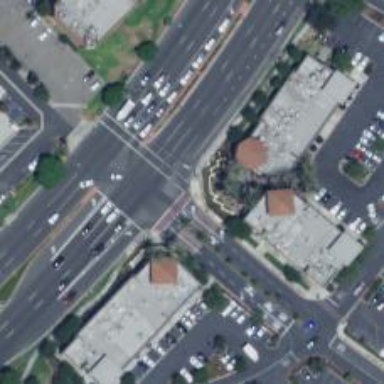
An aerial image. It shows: Footway crossing.